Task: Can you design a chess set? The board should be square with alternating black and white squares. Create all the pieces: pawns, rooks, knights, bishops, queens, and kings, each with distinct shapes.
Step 5544:
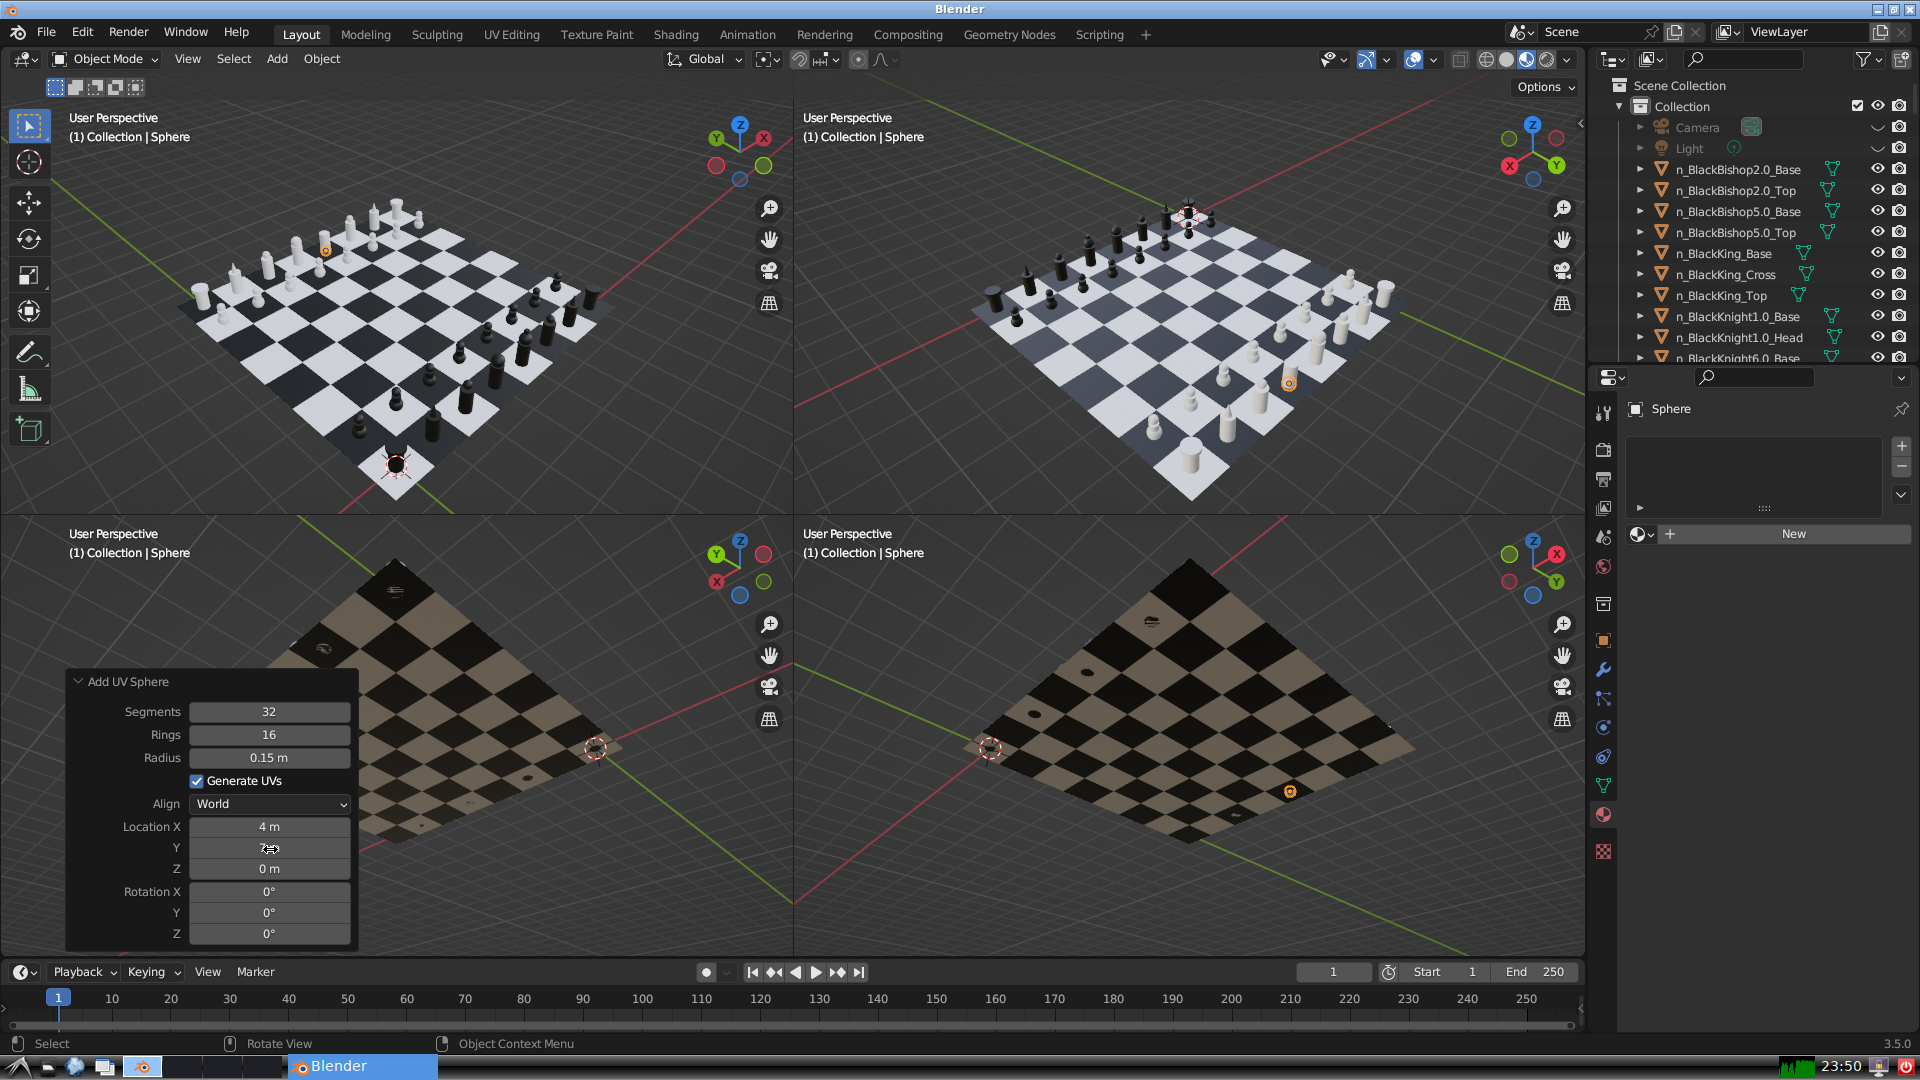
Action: {"mouse_move": [270, 867]}